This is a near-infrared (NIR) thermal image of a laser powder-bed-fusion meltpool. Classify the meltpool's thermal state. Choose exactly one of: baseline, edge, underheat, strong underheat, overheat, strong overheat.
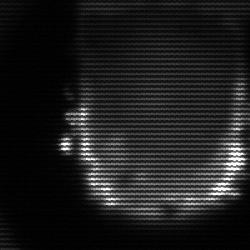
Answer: baseline